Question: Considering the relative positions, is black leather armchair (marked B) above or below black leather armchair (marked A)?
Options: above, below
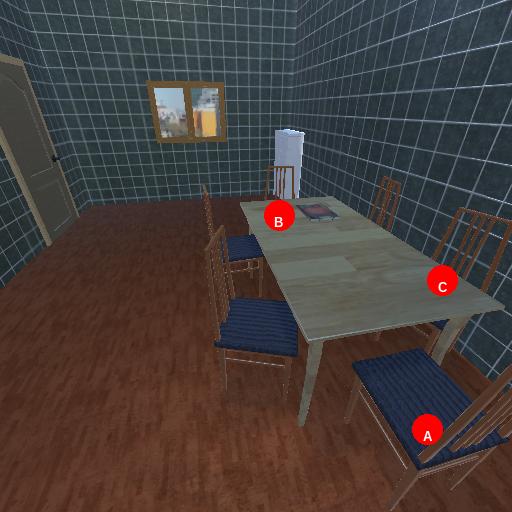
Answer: above